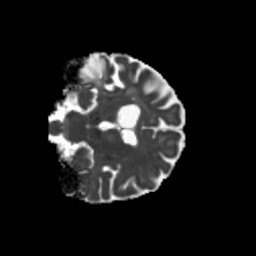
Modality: MD
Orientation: coronal
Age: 68
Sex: female
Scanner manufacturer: siemens
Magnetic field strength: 3 T
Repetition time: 5.25 s
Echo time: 0.08 s